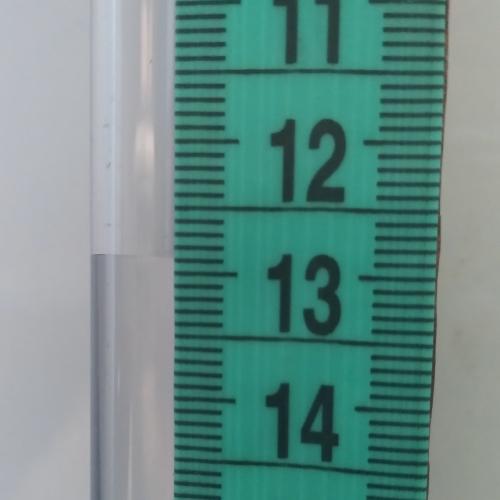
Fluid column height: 12.9 cm